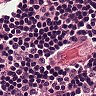
Metastatic tissue present: no